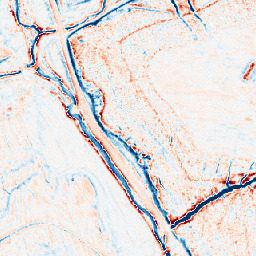
Category: edge_preserving
Decomposition family: anisotropic_diffusion
Decomposition parameters: iterations: 50
kappa: 50
gamma: 0.05
Upsampling method: nearest
Upsampling parameters: scale: 4
Upsampling scale: 4